Field crop: maize
Growth stage: 2
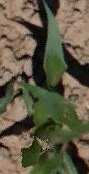
Species: maize